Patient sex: F
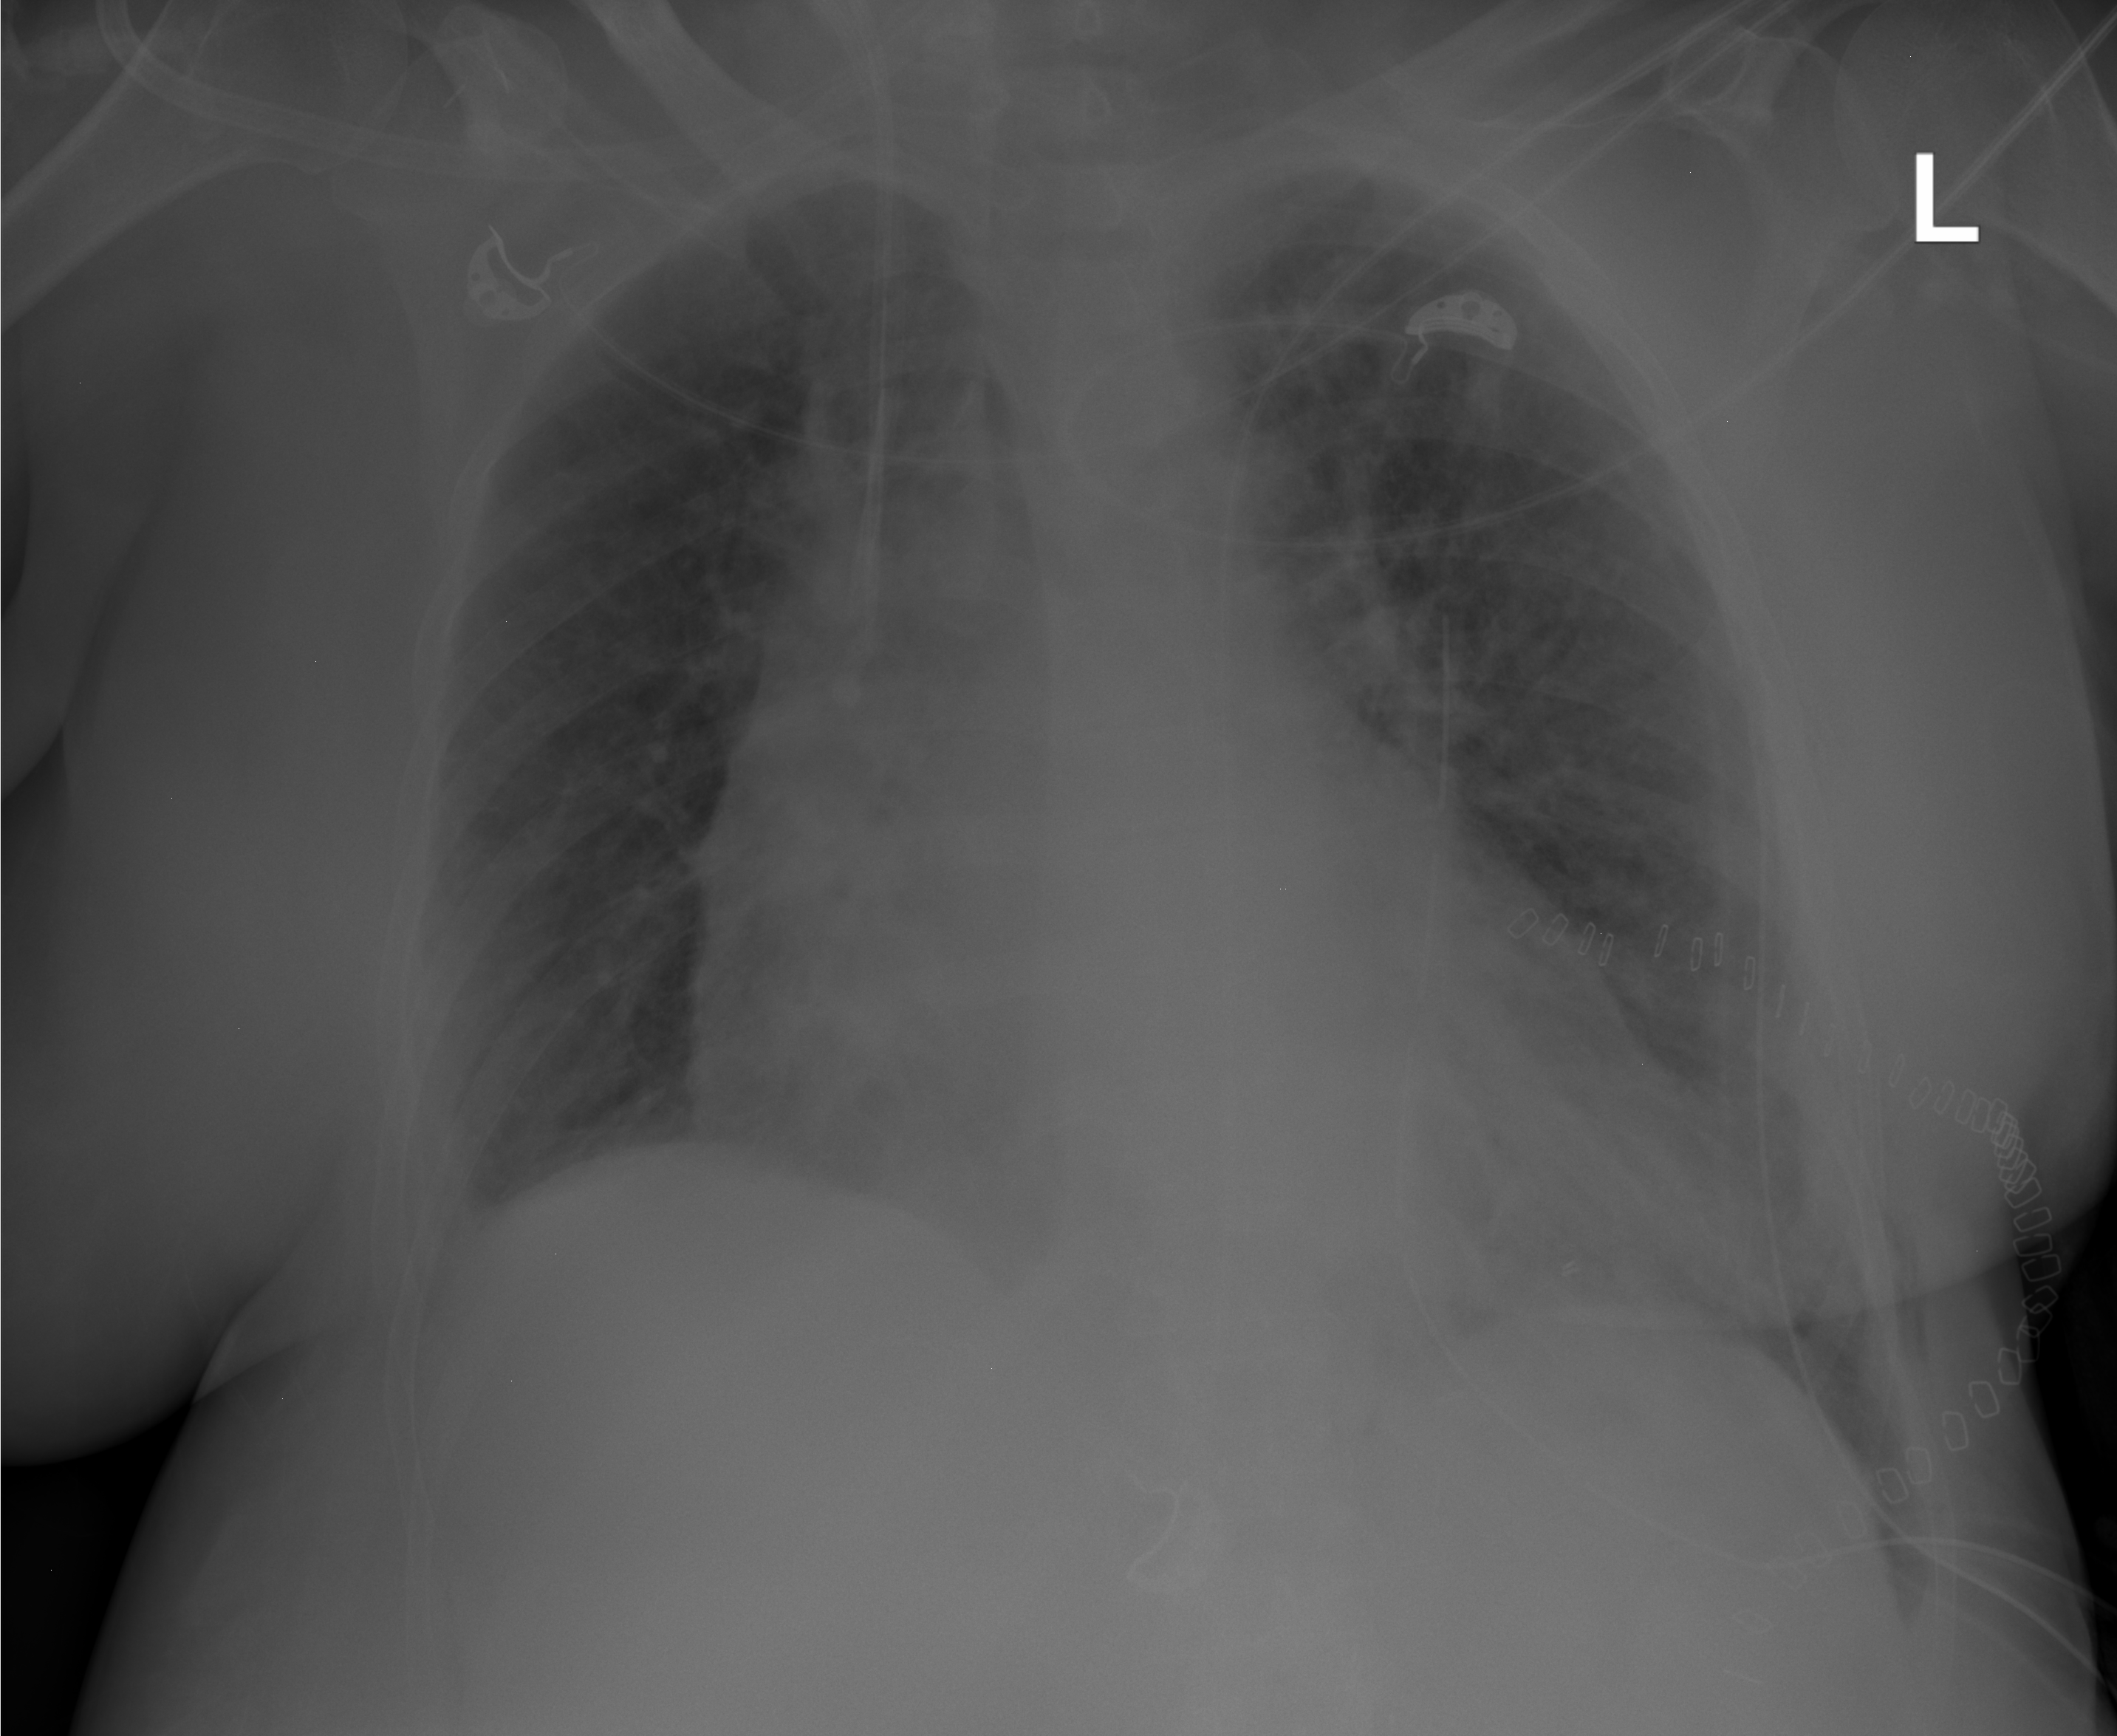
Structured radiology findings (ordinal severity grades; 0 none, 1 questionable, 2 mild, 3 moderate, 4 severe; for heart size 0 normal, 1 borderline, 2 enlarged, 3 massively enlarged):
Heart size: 2
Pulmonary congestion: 2
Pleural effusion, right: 0
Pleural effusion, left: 0
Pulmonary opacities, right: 0
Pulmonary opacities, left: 0
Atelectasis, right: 1
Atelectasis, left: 2